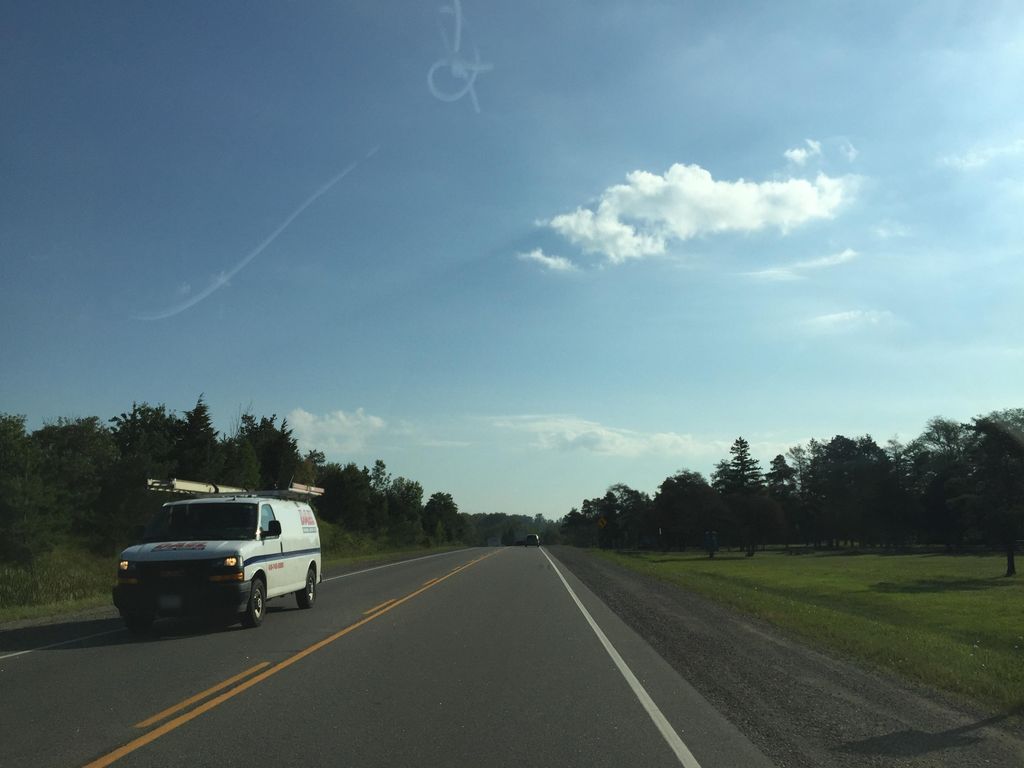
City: kitchener-waterloo